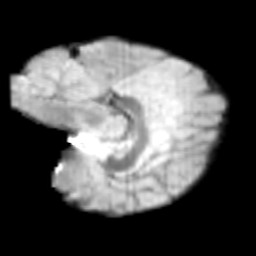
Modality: T2w
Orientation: sagittal
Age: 9
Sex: female
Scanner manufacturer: siemens
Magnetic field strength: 3 T
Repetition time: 3.8 s
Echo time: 0.07 s